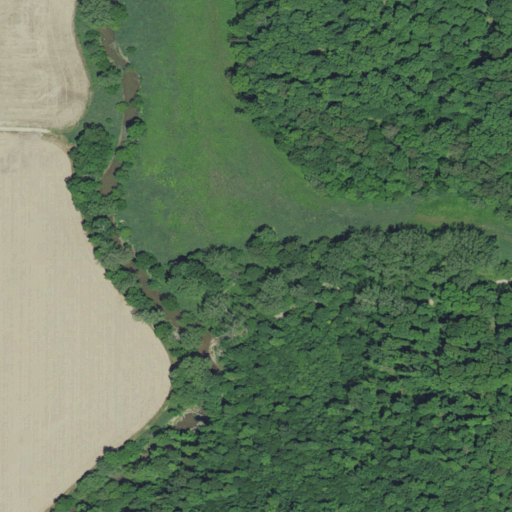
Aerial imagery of valley in Indiana named Jim Ayers Hollow containing deciduous forest, cultivated crops, pasture, and mixed forest